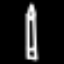
Label: pencil